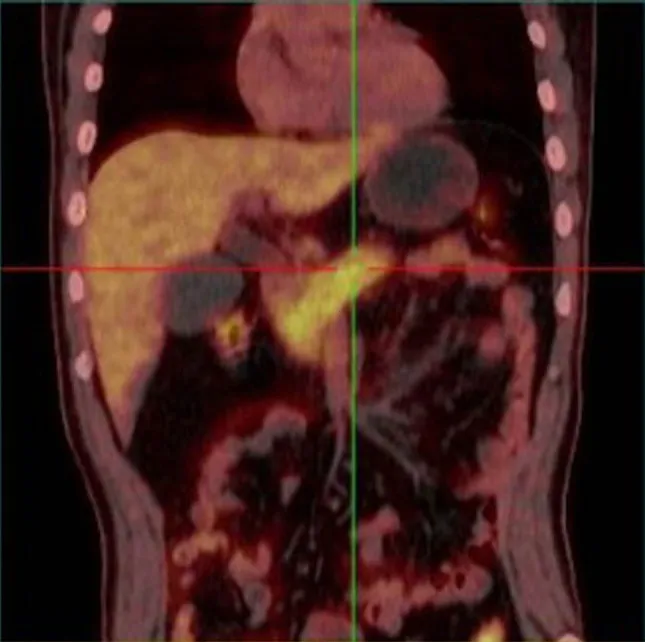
PET/CT reveals swelling of the pancreas with diffuse increase in glucose metabolism, especially in the head and neck region.
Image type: radiology (pet)